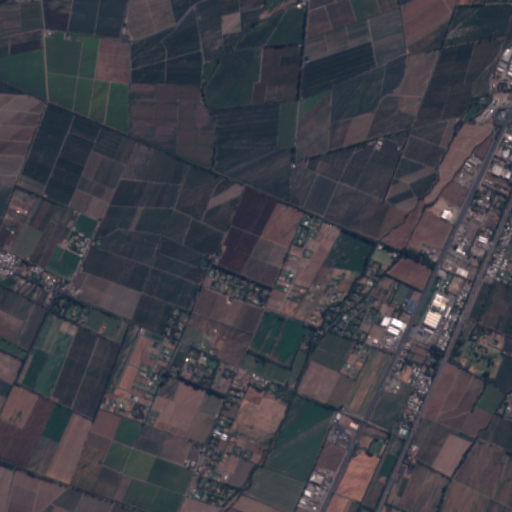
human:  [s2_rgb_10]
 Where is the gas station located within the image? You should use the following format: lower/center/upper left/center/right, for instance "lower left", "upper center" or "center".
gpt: The gas station is located in the upper right of the image.
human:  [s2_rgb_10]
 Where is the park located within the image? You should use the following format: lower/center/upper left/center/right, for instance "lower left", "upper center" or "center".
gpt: The park is located in the center left of the image.
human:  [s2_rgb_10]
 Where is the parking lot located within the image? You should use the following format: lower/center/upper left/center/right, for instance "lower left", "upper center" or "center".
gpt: The parking lot is located in the lower right of the image.
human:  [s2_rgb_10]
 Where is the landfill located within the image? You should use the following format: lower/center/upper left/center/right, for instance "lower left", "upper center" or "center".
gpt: There is no landfill in the image.